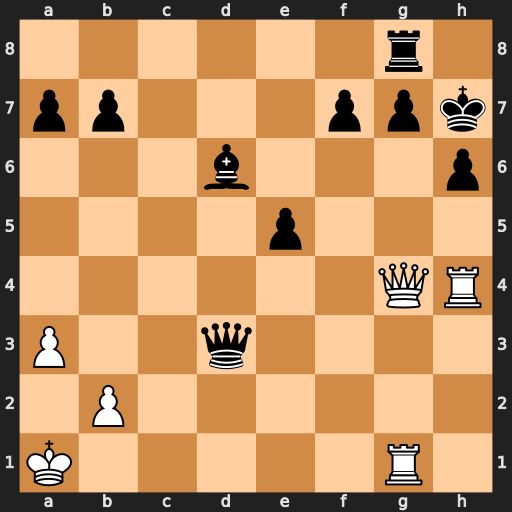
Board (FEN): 6r1/pp3ppk/3b3p/4p3/6QR/P2q4/1P6/K5R1
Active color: w
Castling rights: -
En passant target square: -
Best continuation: Rxh6+ gxh6 Qxg8#